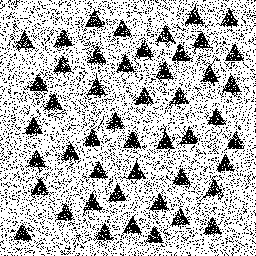
Squares: 0
Triangles: 48
Stars: 0
Total shapes: 48